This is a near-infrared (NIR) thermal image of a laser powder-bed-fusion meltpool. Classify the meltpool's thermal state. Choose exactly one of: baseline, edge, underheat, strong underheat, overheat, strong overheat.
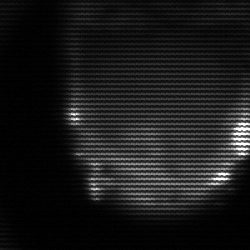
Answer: edge